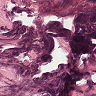
Metastatic tissue present: no